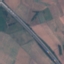
Land use / land cover: Highway